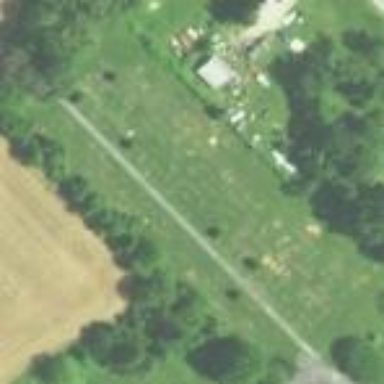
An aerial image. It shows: Cemetery.